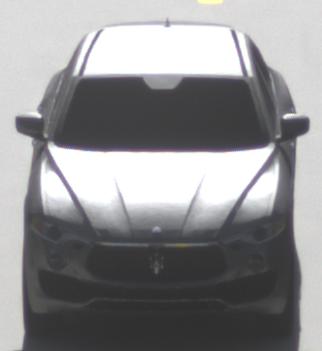
Make: Maserati
Model: Levante GT Hybrid
Detailed model: Levante
Model produced from: 2021/07
Model produced until: 2022/10
Doors: 4
Color: gray
Road condition: dry road
Daytime: morning or afternoon
Contrast: medium contrast